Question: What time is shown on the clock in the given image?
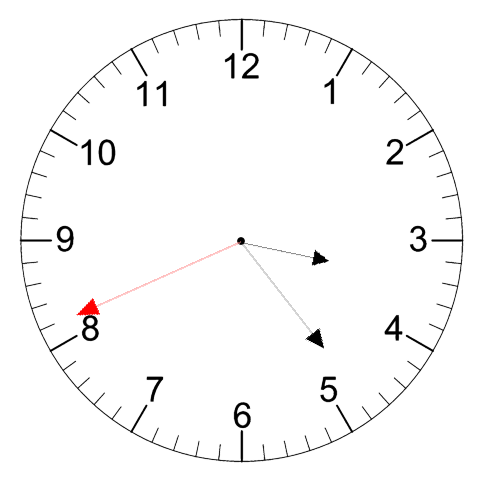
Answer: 03:23:41